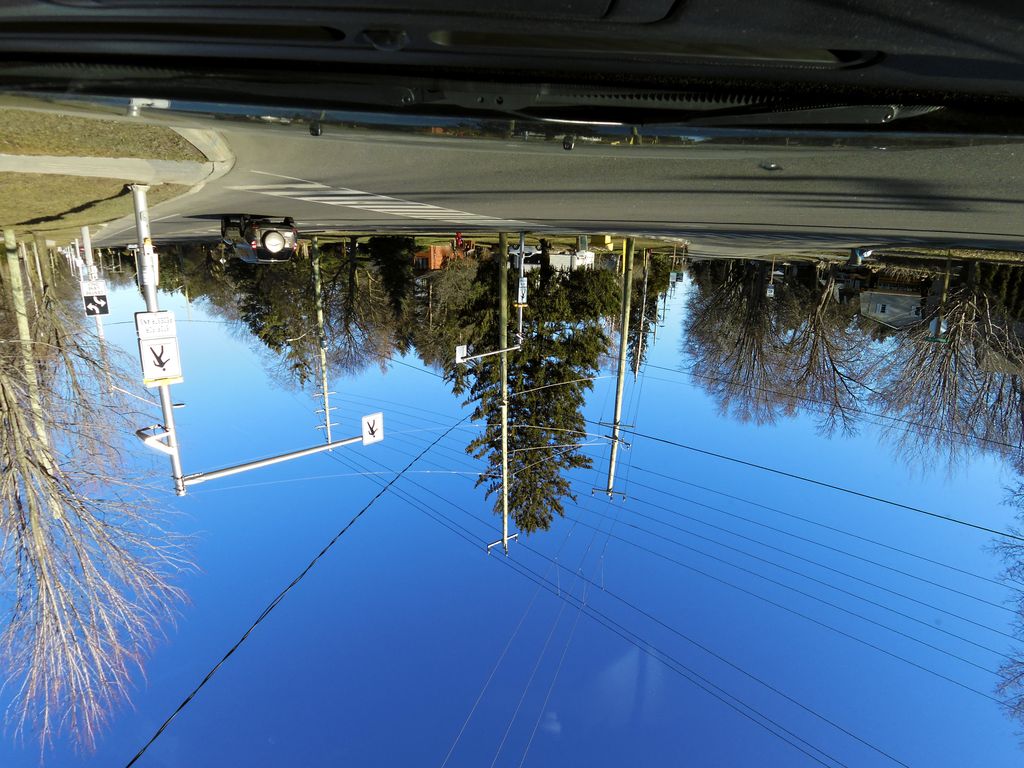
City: hamilton